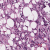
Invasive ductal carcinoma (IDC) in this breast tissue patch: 1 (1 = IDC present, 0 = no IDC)